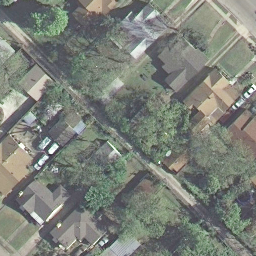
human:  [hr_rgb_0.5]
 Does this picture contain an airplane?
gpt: no

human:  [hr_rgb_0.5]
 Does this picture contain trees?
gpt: yes

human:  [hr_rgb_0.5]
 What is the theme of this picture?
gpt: medium residential

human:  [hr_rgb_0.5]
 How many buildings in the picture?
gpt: eight

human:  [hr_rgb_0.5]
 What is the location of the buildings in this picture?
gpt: main diagonal